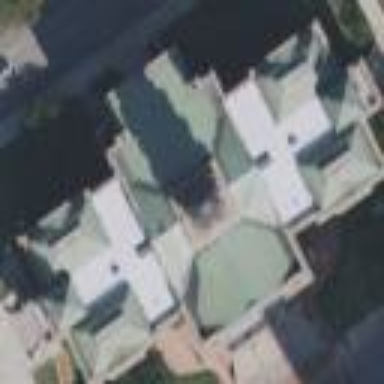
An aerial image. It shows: Public building that serves as courthouse.